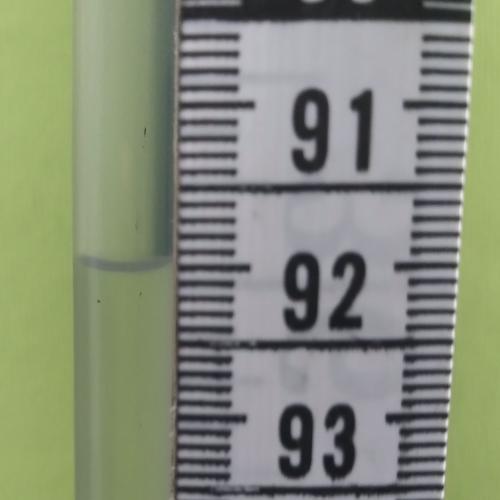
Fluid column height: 92.0 cm